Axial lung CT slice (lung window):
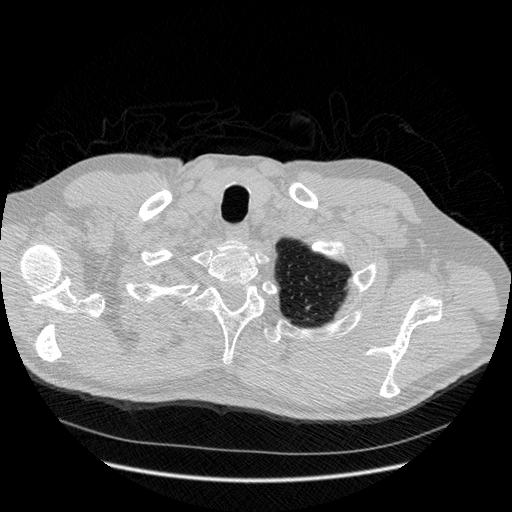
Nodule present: no